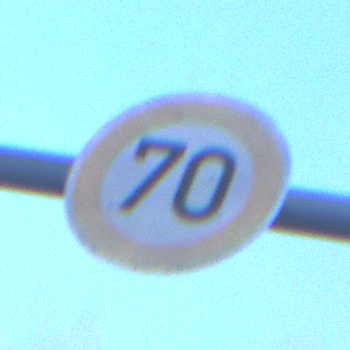
Verkehrszeichen: Geschwindigkeit70
Umgebung: Outdoor, Urban
Tageszeit: Dawn
Wetter: PartlyCloudy
Licht: Natural
Jahreszeit: NotSpecified
Kontrast: LowContrast